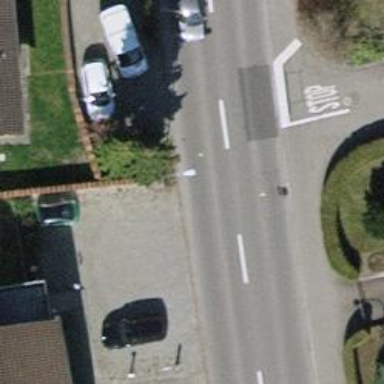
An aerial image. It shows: Residential road with asphalt surface and no sidewalks.